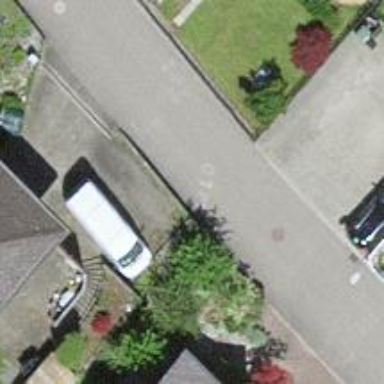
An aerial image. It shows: Paved residential road.